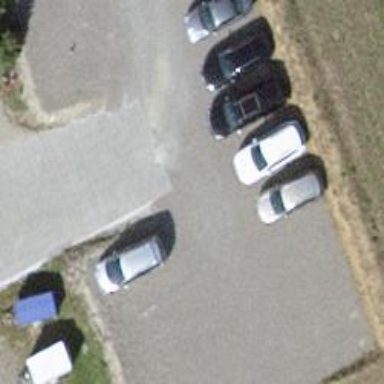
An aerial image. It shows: Compacted parking aisle designed for services.